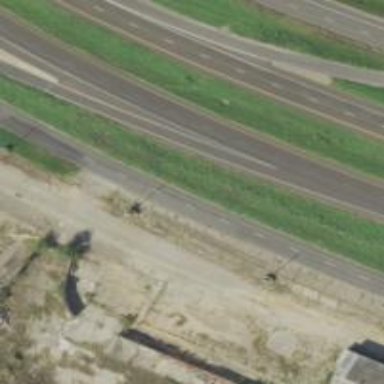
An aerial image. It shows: Motorway link.